Field crop: tomato
Growth stage: 1
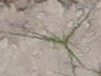
Species: cyperus